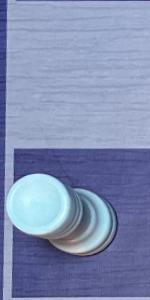
Label: Rook_White